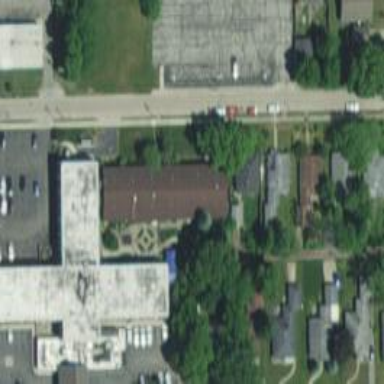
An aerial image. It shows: Building.